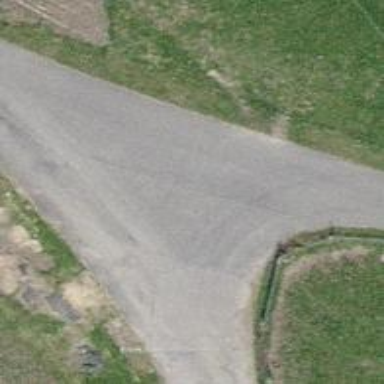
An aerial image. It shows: Residential road.